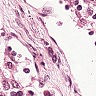
Metastatic tissue present: no